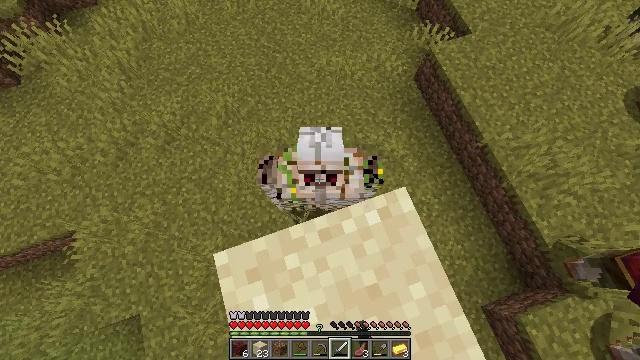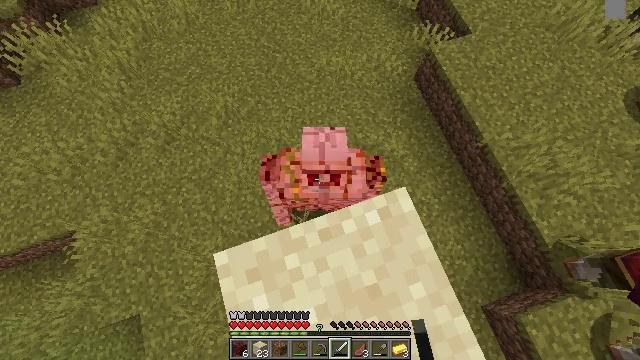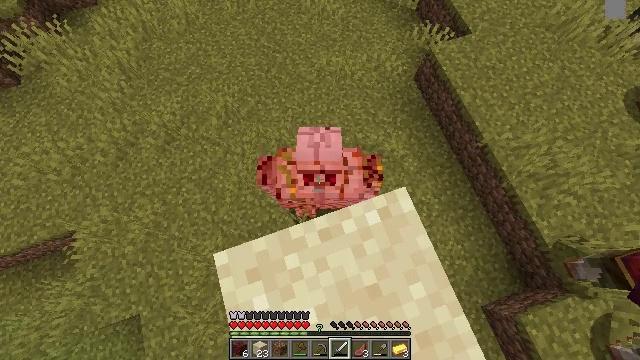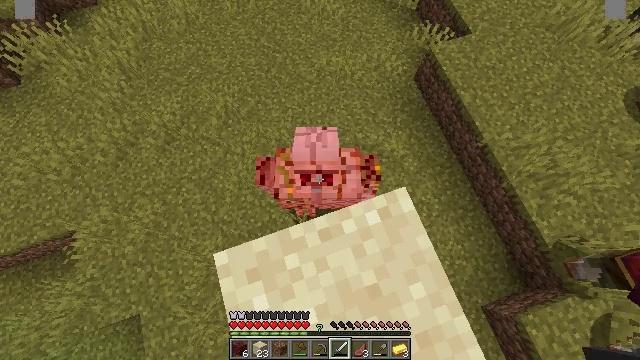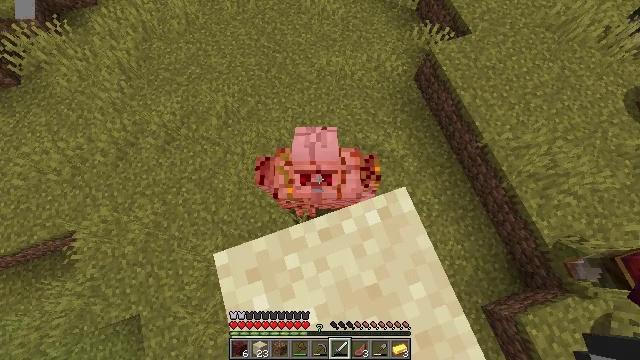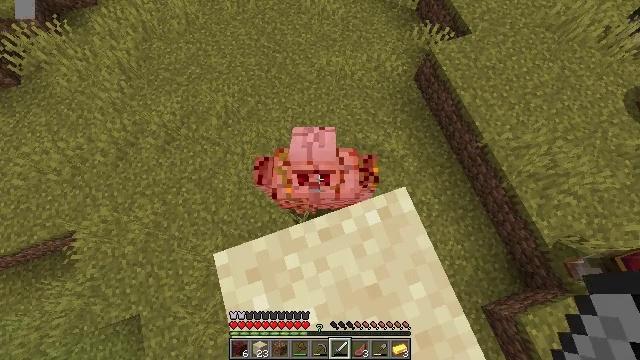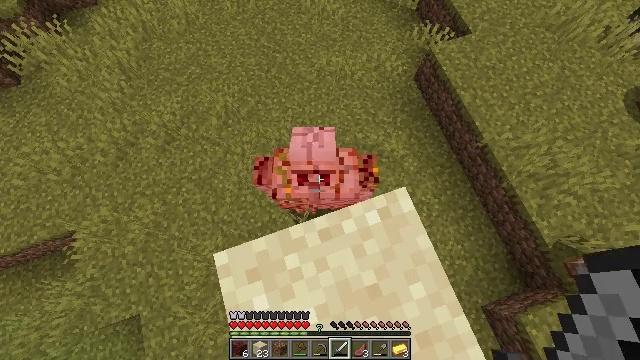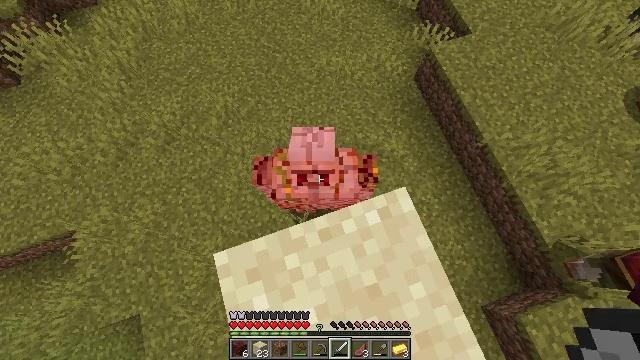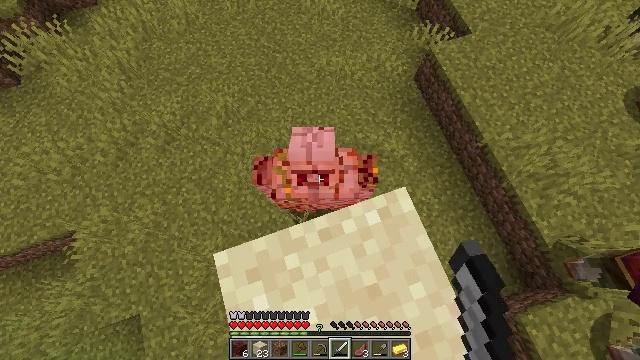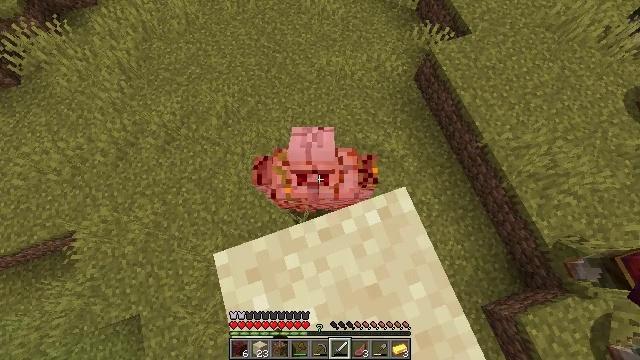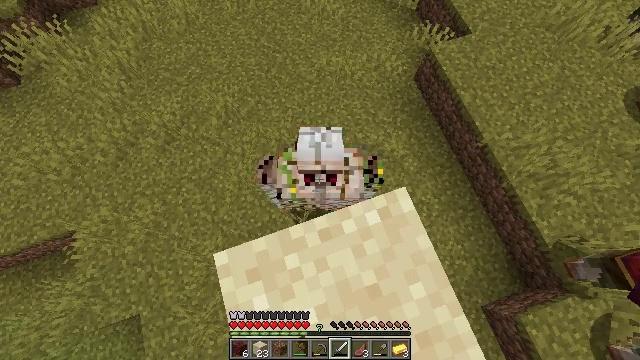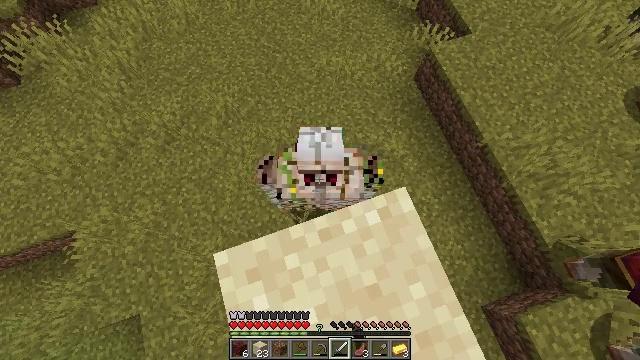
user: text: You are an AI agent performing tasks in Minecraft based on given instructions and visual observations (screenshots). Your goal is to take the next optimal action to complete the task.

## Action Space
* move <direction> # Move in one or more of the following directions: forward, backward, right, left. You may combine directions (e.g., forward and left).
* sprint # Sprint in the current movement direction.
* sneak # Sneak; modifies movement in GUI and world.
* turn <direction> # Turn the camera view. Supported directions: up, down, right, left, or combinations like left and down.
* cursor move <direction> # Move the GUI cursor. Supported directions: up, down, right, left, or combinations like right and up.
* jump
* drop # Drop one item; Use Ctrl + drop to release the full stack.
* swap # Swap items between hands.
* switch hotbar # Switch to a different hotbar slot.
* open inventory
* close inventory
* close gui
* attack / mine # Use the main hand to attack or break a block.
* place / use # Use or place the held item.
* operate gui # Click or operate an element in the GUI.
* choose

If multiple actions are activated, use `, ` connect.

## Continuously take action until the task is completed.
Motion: motion action
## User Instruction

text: Combat the iron golem.
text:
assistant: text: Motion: sneak
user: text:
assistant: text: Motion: sneak
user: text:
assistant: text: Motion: sneak
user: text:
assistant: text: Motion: sneak
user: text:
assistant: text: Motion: sneak
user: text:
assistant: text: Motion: sneak
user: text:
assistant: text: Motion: sneak, attack / mine
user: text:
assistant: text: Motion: sneak, attack / mine
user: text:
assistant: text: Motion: sneak, attack / mine
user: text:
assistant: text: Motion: sneak, attack / mine
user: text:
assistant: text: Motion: sneak, attack / mine
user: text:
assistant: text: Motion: sneak